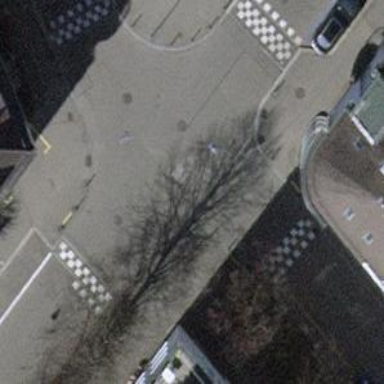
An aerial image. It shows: Traffic calming table.